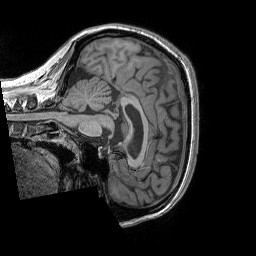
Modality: T1w
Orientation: sagittal
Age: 30
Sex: female
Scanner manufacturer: siemens
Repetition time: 2.25 s
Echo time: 0.00302 s